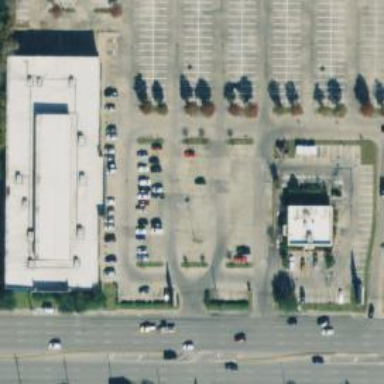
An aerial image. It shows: Parking space.